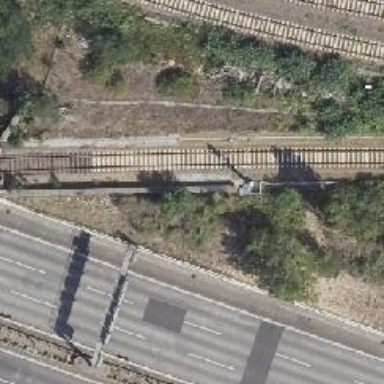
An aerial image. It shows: Railway signal.